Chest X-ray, PA view. Patient: 54 years old, sex F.
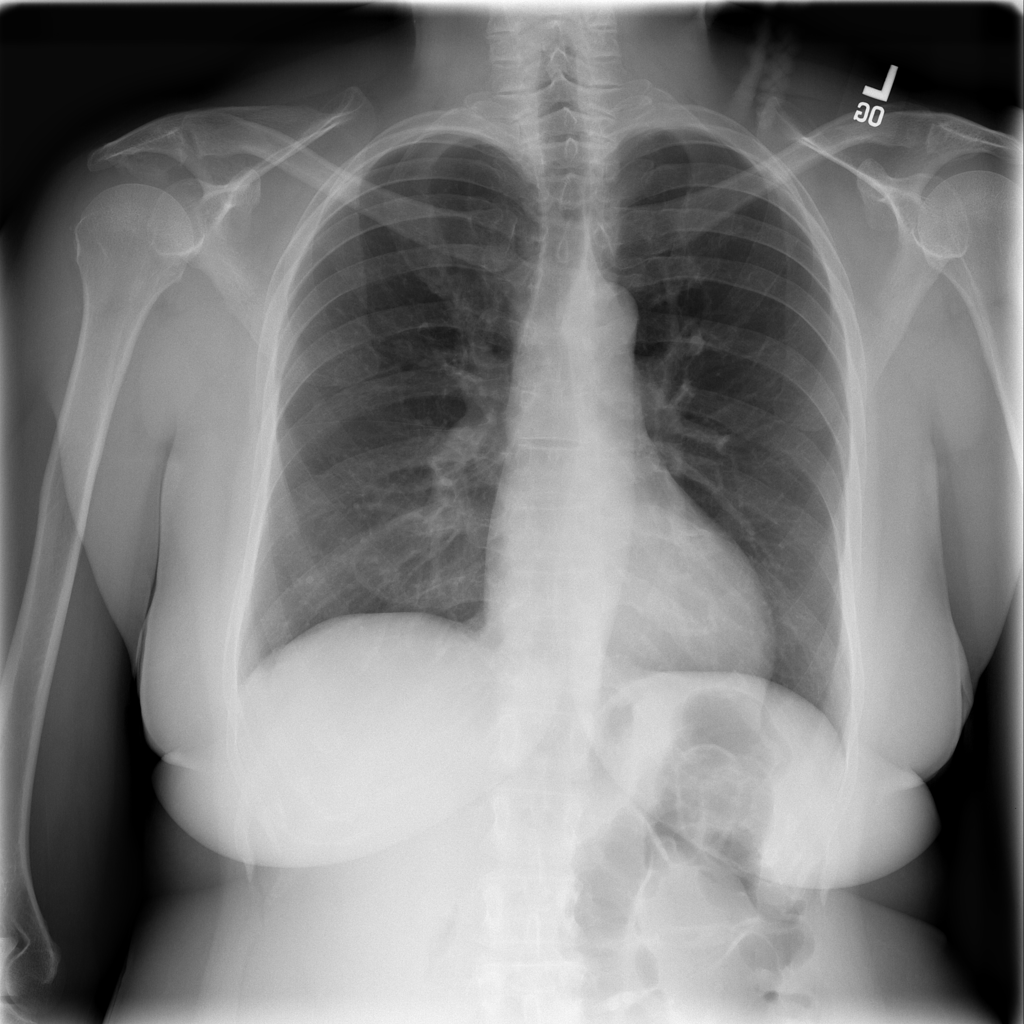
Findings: No Finding